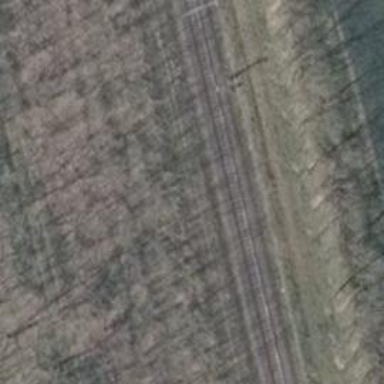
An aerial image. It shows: Railway signal.